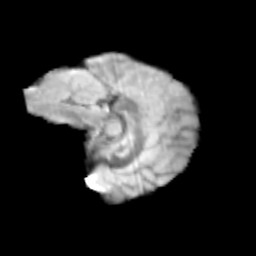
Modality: T2w
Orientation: sagittal
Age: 12
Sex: female
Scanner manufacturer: siemens
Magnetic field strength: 3 T
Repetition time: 3.8 s
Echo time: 0.07 s